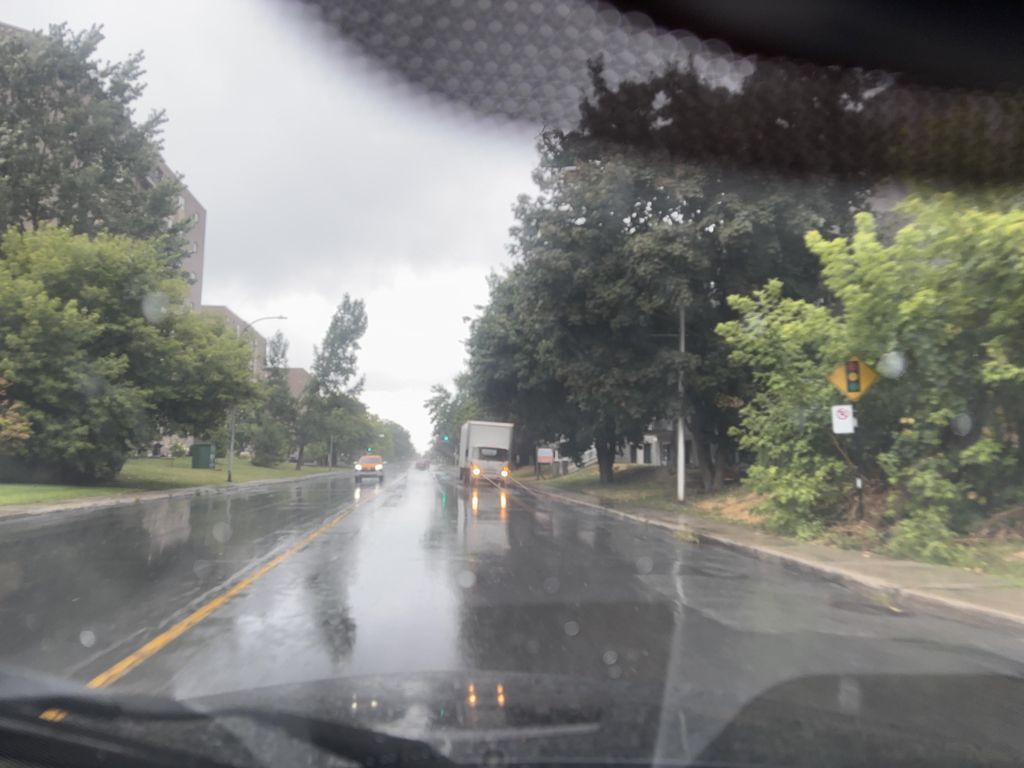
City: montreal